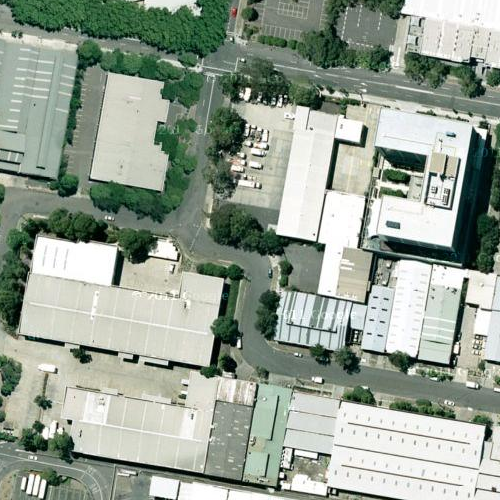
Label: sydney